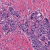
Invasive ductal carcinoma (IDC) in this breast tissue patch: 1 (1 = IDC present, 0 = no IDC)